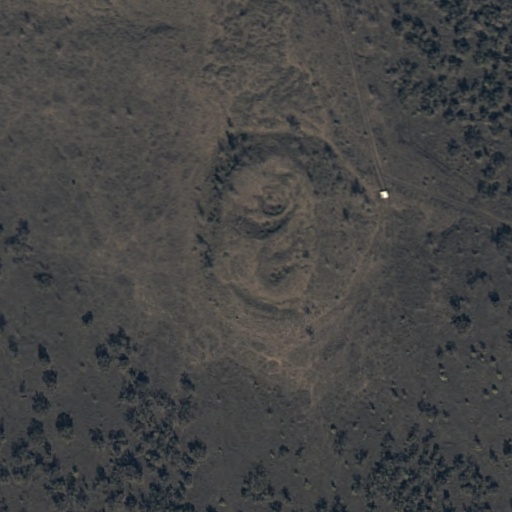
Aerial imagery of mountain in Hawaii named Puu Paha containing only unknown